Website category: sports
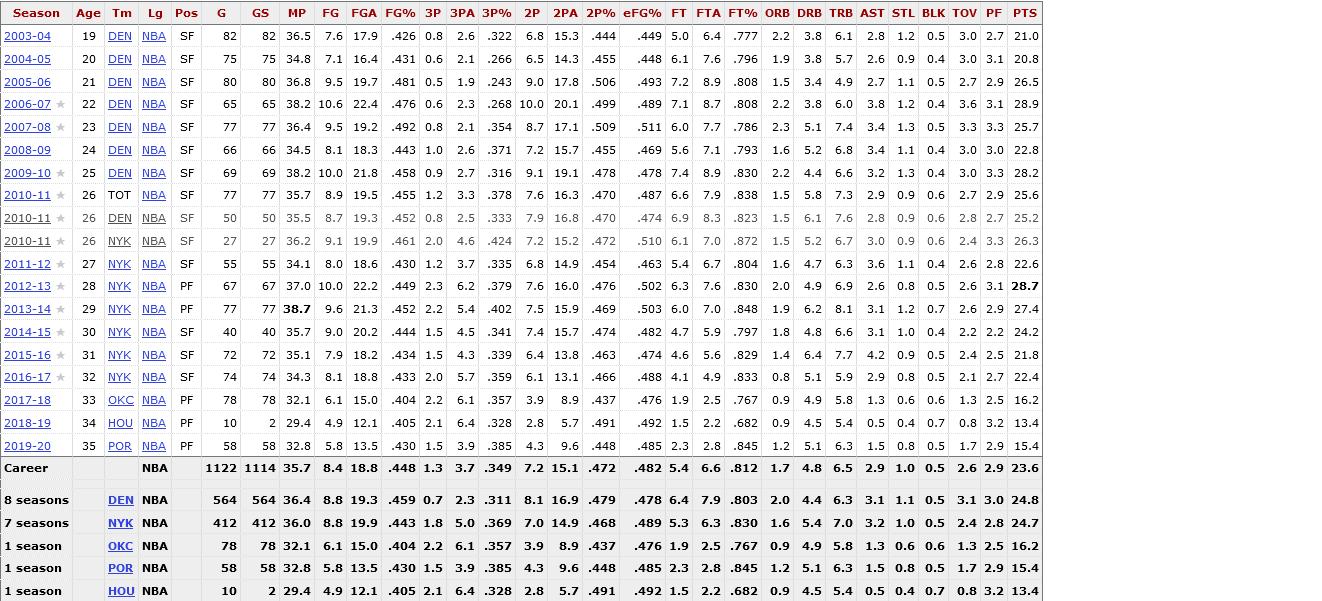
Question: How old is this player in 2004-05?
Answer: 20

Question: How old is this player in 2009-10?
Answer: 25

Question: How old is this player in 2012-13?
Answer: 28

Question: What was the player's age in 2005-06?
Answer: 21

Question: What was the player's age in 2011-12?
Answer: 27

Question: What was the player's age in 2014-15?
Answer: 30

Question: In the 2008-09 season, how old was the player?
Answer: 24

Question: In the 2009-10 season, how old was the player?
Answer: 25

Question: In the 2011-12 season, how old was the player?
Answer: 27

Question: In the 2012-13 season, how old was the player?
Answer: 28

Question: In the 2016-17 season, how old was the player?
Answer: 32

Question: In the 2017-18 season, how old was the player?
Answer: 33

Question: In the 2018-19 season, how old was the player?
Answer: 34

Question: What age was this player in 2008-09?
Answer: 24

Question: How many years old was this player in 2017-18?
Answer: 33

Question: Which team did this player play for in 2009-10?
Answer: DEN

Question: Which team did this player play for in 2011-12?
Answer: NYK

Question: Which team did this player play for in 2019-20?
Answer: POR

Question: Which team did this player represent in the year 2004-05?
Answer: DEN

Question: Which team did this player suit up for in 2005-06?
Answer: DEN

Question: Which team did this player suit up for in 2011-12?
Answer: NYK

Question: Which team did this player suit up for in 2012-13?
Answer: NYK

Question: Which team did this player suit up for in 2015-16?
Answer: NYK

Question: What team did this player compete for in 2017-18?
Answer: OKC

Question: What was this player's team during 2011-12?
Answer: NYK

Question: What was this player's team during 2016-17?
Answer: NYK

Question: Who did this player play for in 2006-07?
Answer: DEN

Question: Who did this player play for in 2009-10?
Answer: DEN

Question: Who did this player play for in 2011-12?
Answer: NYK

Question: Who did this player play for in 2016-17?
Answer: NYK

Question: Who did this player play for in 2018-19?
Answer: HOU

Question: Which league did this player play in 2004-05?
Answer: NBA

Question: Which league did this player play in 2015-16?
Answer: NBA

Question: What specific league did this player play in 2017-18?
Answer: NBA

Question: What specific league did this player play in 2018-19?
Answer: NBA

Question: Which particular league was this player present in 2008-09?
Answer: NBA

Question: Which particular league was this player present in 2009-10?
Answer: NBA

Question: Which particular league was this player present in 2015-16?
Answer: NBA

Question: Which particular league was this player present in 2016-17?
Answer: NBA

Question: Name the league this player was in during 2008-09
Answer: NBA

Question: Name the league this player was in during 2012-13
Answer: NBA

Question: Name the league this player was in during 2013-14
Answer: NBA

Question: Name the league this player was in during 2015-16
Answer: NBA

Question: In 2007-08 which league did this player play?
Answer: NBA

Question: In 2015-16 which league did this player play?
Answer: NBA

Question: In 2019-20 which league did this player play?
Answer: NBA

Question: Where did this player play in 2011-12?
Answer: NBA

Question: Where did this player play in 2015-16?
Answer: NBA

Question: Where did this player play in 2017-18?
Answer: NBA

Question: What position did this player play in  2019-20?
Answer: PF

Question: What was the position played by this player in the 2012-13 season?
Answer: PF

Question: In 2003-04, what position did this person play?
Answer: SF

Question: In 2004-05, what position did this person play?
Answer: SF

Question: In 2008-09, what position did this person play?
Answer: SF

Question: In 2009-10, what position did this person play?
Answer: SF

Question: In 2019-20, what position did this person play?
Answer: PF

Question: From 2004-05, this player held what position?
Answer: SF

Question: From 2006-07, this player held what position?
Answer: SF

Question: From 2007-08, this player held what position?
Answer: SF

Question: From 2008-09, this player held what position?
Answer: SF

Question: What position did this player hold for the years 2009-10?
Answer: SF

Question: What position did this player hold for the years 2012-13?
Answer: PF

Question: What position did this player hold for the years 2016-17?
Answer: SF

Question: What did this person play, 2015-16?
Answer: SF